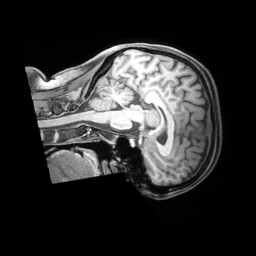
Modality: T1w
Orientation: sagittal
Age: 31
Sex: female
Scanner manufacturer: siemens
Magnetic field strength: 3 T
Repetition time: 1.97 s
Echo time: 0.00206 s